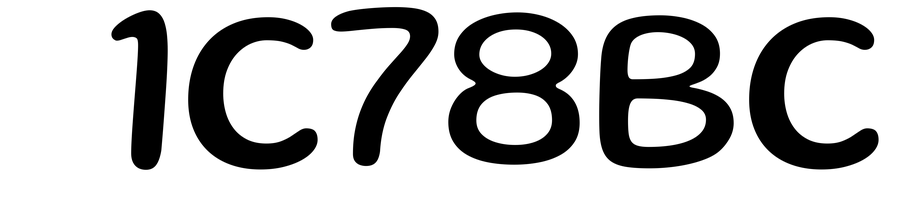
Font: Gluten_Regular